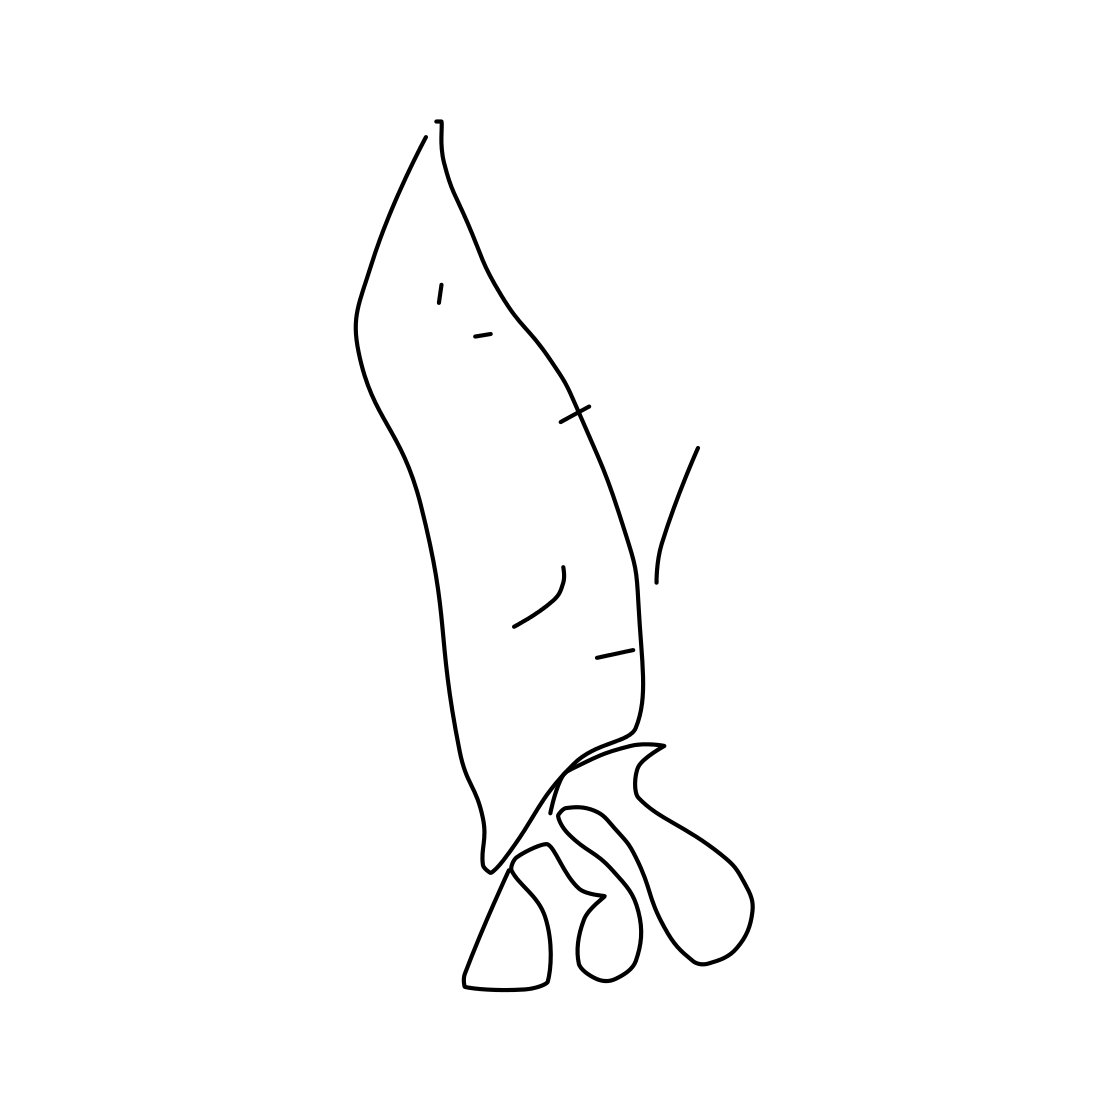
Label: carrot